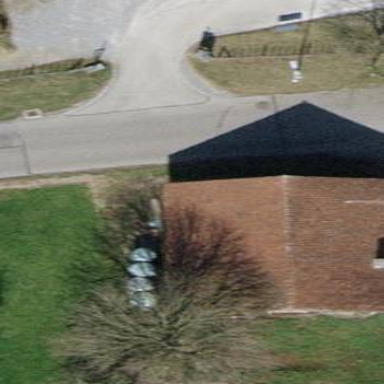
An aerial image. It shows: Gabled roof on farm auxiliary building.